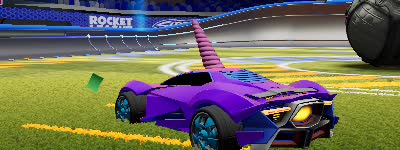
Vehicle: werewolf